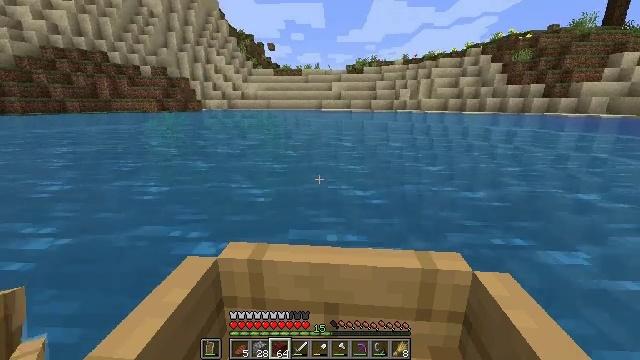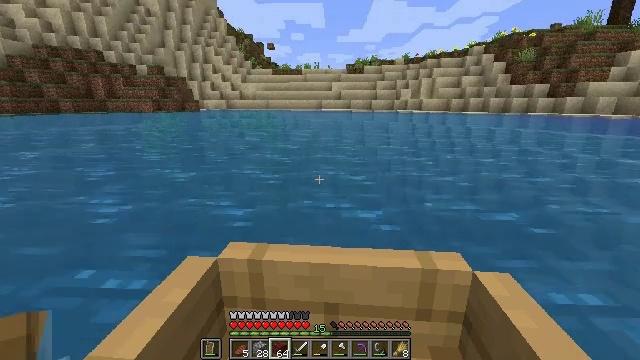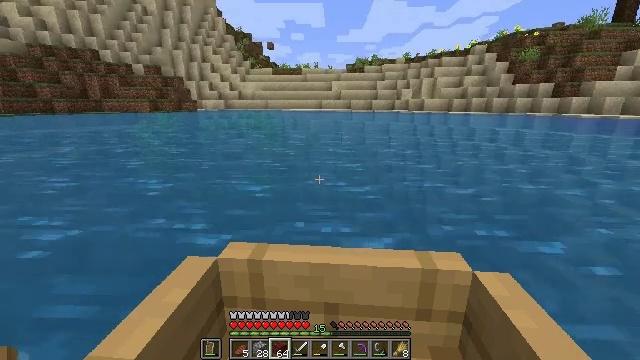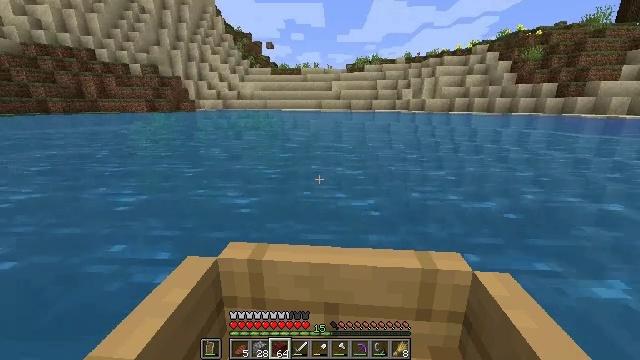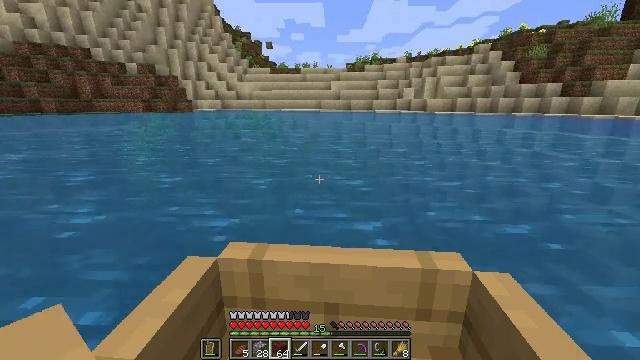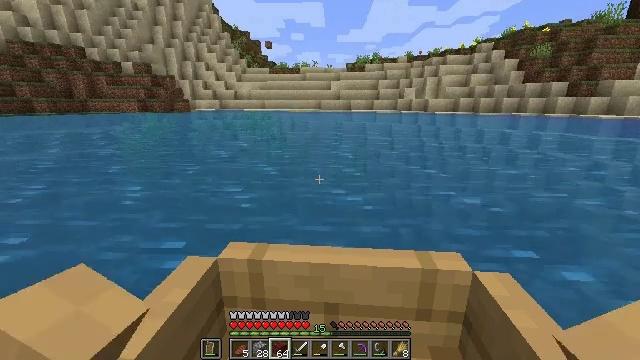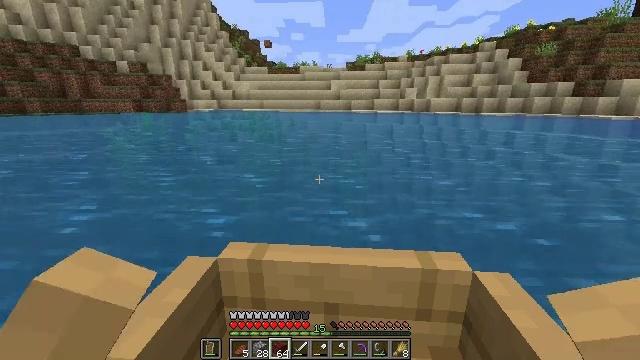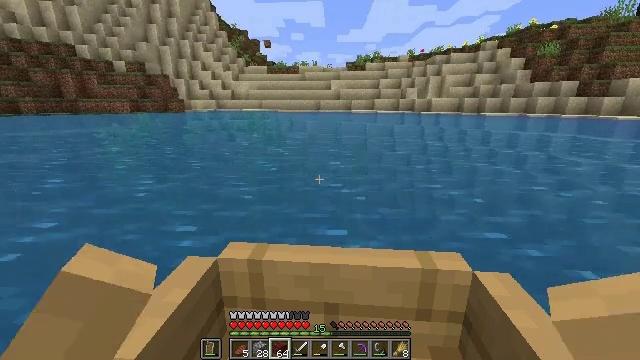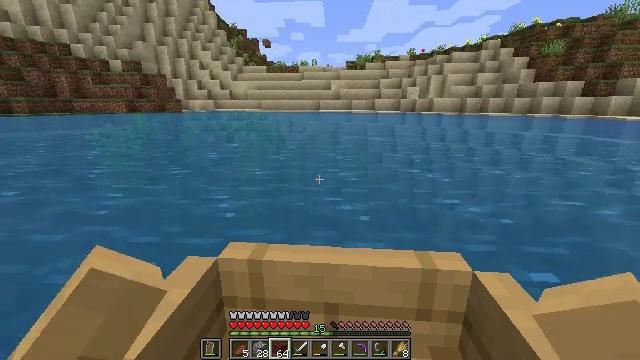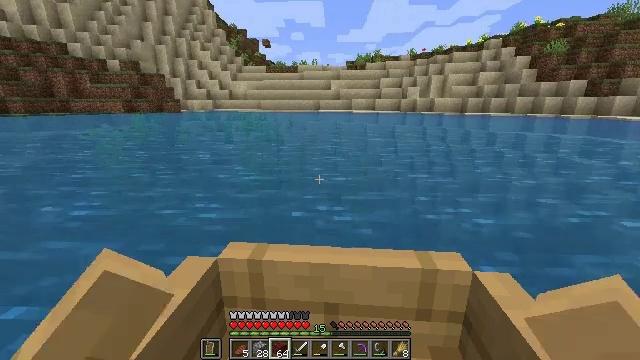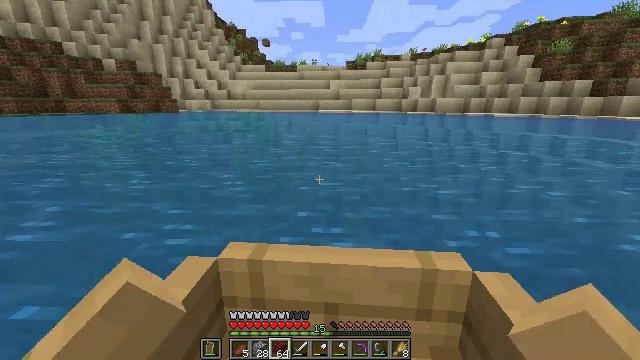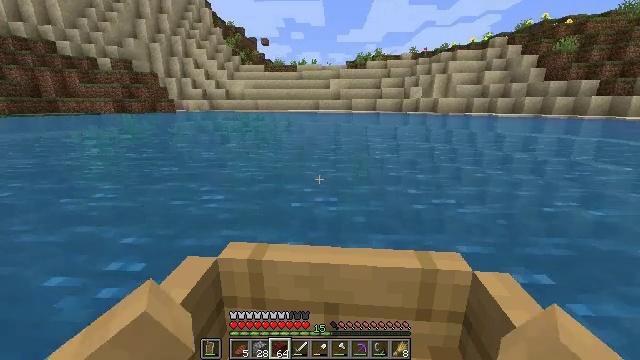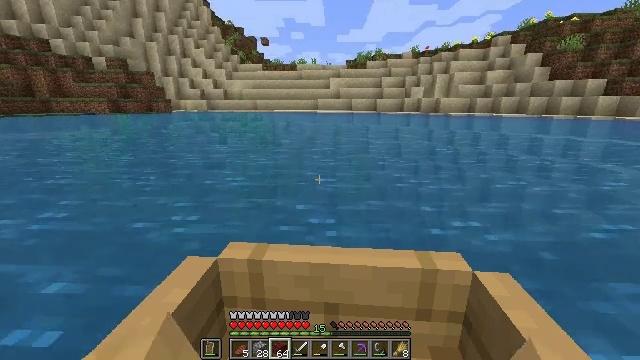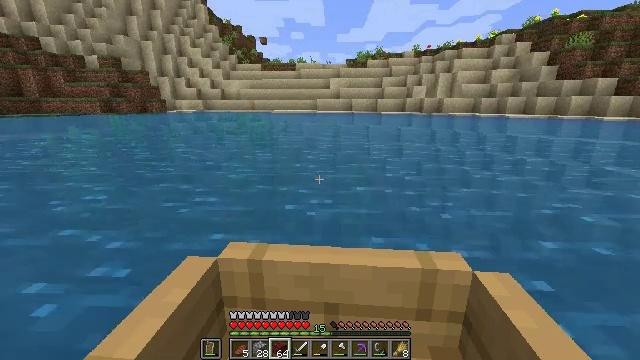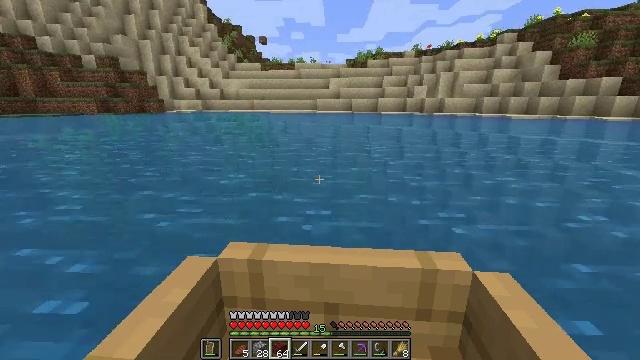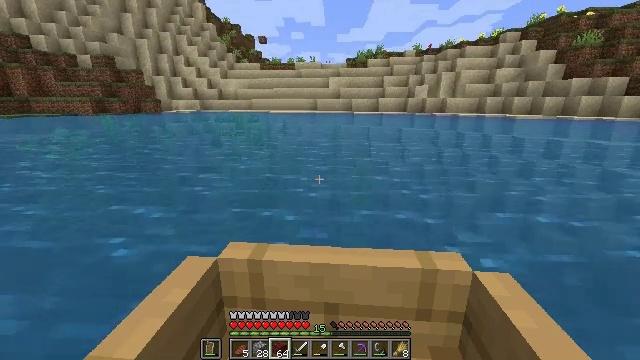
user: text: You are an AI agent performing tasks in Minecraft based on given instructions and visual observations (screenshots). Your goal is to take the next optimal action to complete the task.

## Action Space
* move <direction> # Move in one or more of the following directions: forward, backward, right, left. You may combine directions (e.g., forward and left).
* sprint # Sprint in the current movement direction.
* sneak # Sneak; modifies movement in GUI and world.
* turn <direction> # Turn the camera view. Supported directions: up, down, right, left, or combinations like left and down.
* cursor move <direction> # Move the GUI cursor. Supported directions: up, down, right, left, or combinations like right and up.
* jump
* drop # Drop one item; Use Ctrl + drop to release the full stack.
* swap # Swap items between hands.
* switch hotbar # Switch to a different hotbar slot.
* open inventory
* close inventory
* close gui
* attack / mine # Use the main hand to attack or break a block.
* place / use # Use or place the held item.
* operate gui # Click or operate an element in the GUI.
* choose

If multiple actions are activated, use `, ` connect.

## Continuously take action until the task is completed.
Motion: motion action
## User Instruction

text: craft item air
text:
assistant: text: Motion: move forward
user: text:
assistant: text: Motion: move forward
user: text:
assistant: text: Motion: move forward
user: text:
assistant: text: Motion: move forward
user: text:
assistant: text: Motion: move forward
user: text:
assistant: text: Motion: move forward
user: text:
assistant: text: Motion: move forward
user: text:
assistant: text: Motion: move forward
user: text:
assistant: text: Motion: move forward
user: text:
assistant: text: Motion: move forward
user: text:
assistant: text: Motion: move forward
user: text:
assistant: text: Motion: move forward
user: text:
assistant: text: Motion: move forward
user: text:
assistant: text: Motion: move forward
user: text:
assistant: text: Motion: move forward
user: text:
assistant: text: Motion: move forward
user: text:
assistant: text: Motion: move forward
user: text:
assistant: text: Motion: move forward
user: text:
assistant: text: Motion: move forward
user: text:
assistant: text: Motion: move forward
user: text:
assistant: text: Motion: move forward
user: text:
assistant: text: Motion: move forward
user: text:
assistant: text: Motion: move forward
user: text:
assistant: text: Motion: move forward
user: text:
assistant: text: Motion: move forward
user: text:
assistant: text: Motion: move forward
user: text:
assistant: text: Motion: move forward
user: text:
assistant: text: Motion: move forward
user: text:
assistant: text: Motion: move forward
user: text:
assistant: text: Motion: move forward